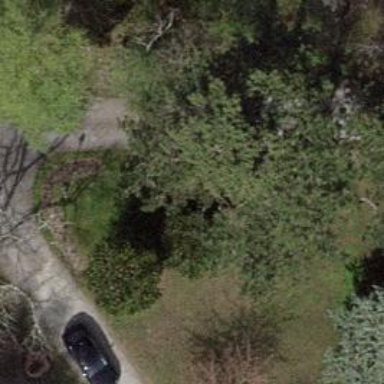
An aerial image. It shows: Evergreen tree with needle-leaved leaves.